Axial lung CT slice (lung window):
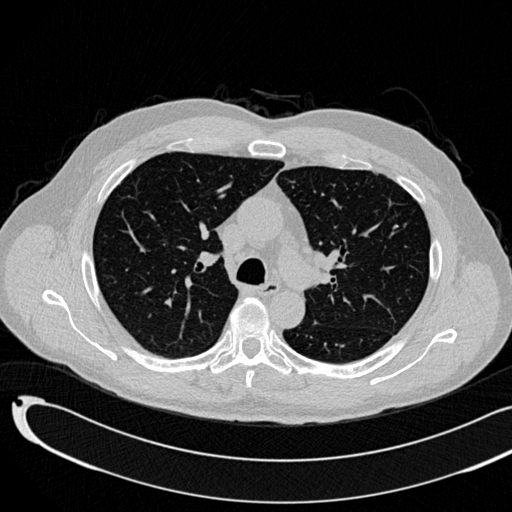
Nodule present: no